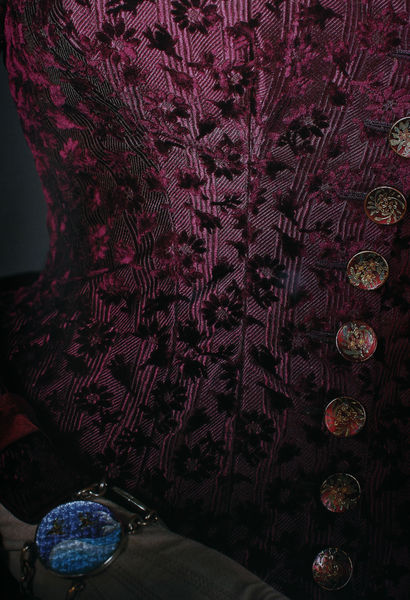
Titel: Tageskleid (Detail)
Künstler: Emile Pingat
Standort: Kyoto (Japan)
Institution: Kyoto Costume Institute
Schlagwörter: blau, dunkel, hand, körper, sitzen, ausschnitt, blumen, brust, busen, frau, grau, handschuh, hell, kleid, schmuck, schwarz, gürtel, rot, mode, muster, jacke, arm, kleidung, samt, silber, spitze, gold, stickerei, stoff, brosche, knopf, seide, taille, japan, modell, mieder, lila, steifen, violett, linien, detail, nah, nahaufnahme, dunkelrot, floral, ornamente, verzierung, uhr, lichteinfall, knöpfe, knopfleiste, oberkörper, weste, foto, fotografie, hell dunkel, eng, perlmutt, torso, armband, armreif, leib, amulett, knopfreihe, korsett, gestickt, textil, schimmernd, corsage, handgelenk, unterwäsche, genäht, emaille, abnäher, stecknadel, mider, bestickz, anliegend, armspange, ausbrenn, ausbrennung, ausbrennungen, blumen muster, bordaux, cirsage, einschnüren, emeille, muster modell, samtapplikation, stofflicheit